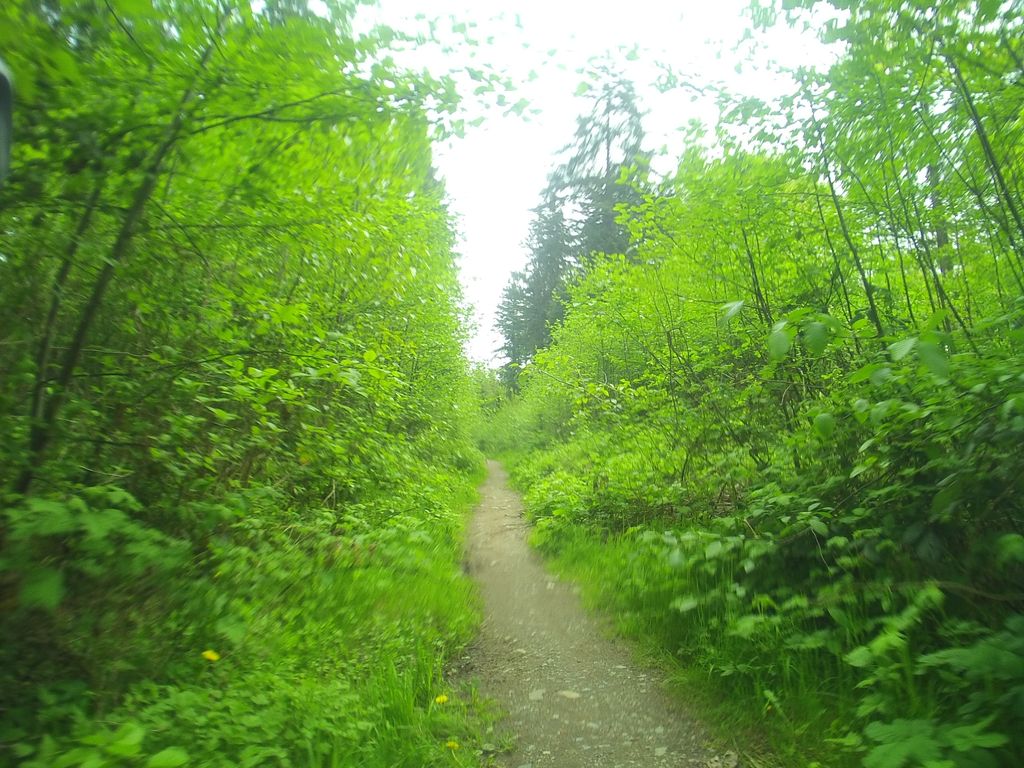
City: vancouver